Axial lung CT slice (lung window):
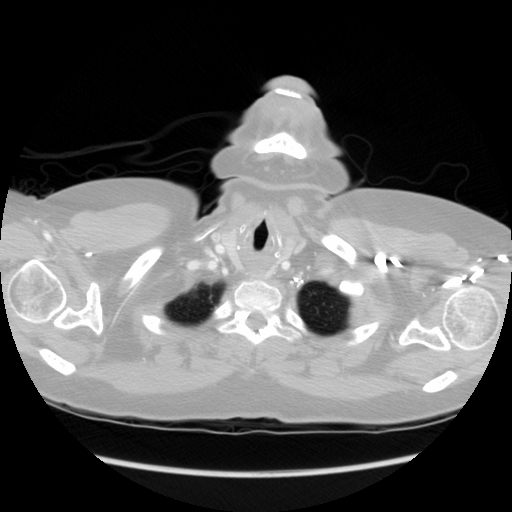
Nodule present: no